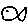
Label: fish